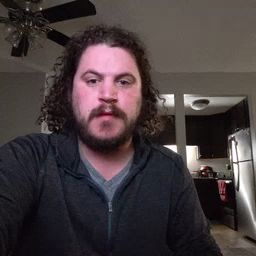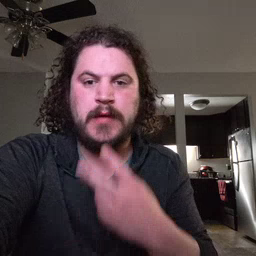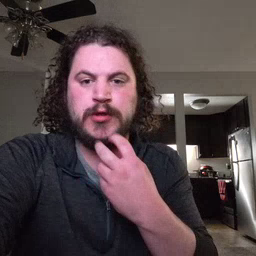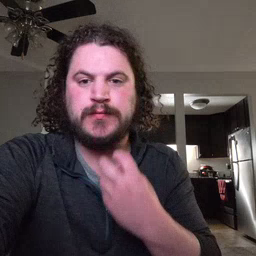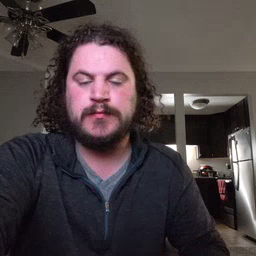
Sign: underwear